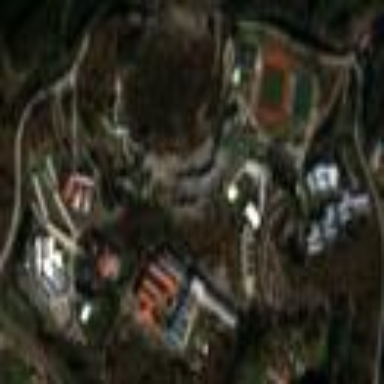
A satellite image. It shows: University.